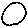
Label: circle